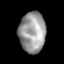
Tissue: lung
Cell type: Epithelial cells
Senescence score: 0.2223
Nuclear area (px): 1053
Mean DAPI intensity: 153.775